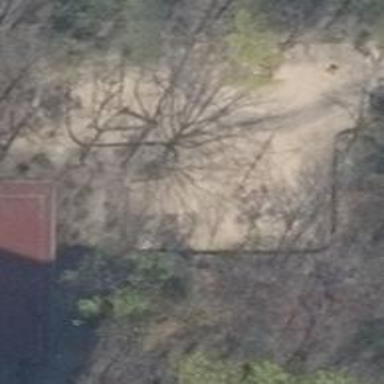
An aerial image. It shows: Deciduous broadleaved tree in park.